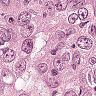
Metastatic tissue present: yes